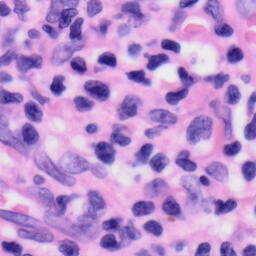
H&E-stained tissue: Skin